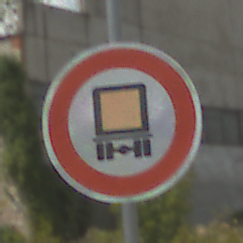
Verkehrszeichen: VerbotKennzeichnungspflichtigeKraftfahrzeugeGefaehrlicheGueter
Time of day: Midday
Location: Outdoor (Suburban)
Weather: PartlyCloudy
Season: Summer
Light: Natural